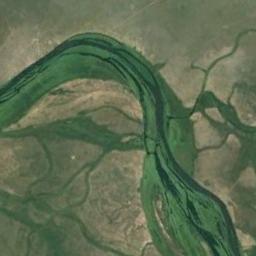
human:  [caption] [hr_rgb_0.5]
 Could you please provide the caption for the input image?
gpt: Many trees are around the river .

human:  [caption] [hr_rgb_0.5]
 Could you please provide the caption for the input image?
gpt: The river goes through bare land and green grass .

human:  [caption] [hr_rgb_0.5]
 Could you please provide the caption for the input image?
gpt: A curvy green river with many tributaries and green and tan mixed land on both sides .

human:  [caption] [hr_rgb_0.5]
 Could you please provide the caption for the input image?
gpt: The dark green river with a floodplain covered with vegetation goes through the flat ground .

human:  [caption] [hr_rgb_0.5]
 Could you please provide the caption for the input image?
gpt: There are green meadows around the river .